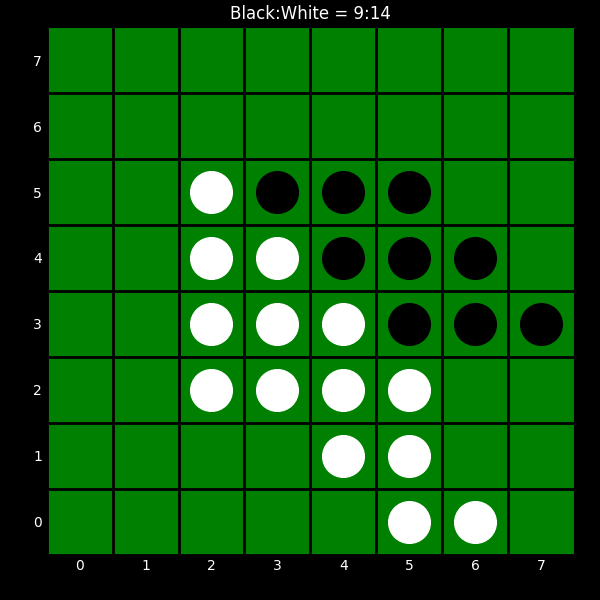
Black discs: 9
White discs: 14